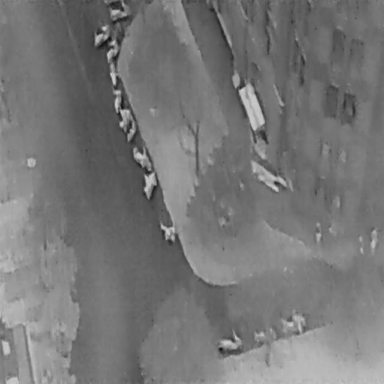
There are 13 Bicycles in the infrared image.